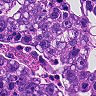
Metastatic tissue present: yes